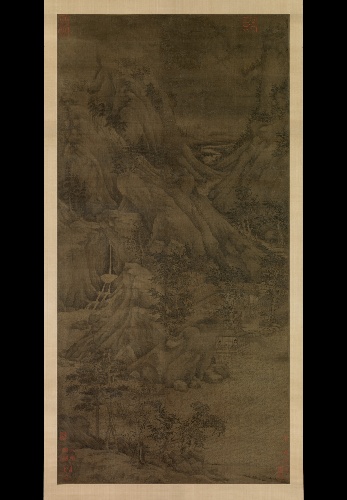
Title: 五代　傳董元　溪岸圖　軸|Riverbank
Artist: Dong Yuan
Artist bio: Chinese, active 930s–960s
Object type: Hanging scroll
Classification: Paintings
Medium: Hanging scroll; ink and color on silk
Culture: China
Period: Southern Tang dynasty (937–76)
Dimensions: Image: 86 3/4 × 43 in. (220.3 × 109.2 cm)
Overall with mounting: 11 ft. 1/2 in. × 48 in. (336.6 × 121.9 cm)
Overall with knobs: 11 ft. 1/2 in. × 53 in. (336.6 × 134.6 cm)
Department: Asian Art
Credit line: Ex coll.: C. C. Wang Family, Gift of Oscar L. Tang Family, in memory of Douglas Dillon, 2016
Accession year: 2016
Repository: Metropolitan Museum of Art, New York, NY
Tags: Landscapes|Rivers|Mountains